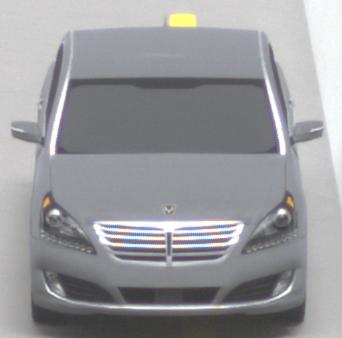
Make: Hyundai
Model: Equus
Detailed model: Gen. 2 VI
Model produced from: 2009
Model produced until: 2016
Doors: 4
Color: gray
Road condition: wet road
Daytime: midday
Contrast: medium contrast